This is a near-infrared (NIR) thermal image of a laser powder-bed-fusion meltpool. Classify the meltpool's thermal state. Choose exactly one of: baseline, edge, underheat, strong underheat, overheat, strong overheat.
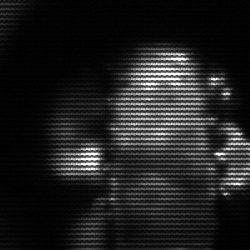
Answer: strong underheat